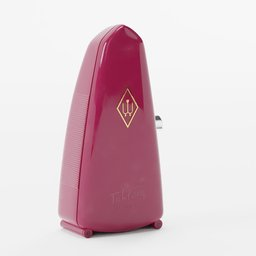
Label: tools